高三 · 图论
某一商场某一个时间制定的销售计划的局部结构图如图所示, 则直接影响“计划”的主要要素有个.

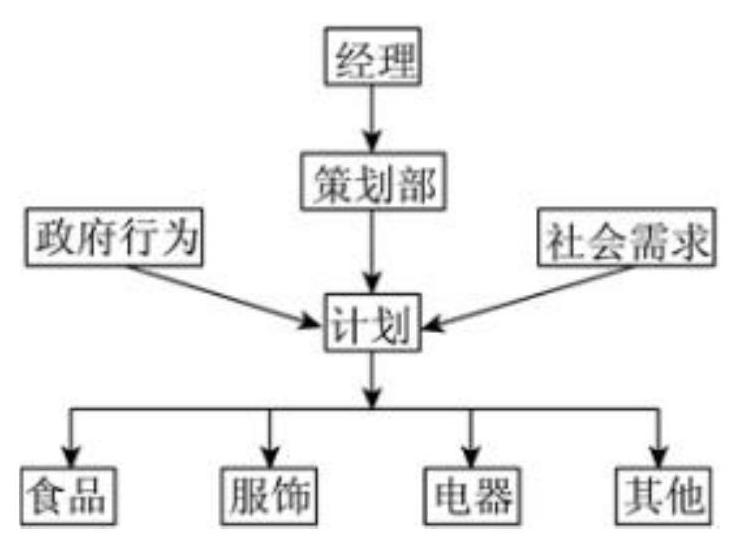
答案: 3
解析: 直接影响“计划”的要素有政府行为、策划部和社会需求，共 3 个.